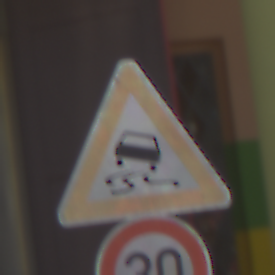
Verkehrszeichen: SchleuderOderRutschgefahr
Zusatzzeichen unten: Geschwindigkeit30
Umgebung: Outdoor, Special
Tageszeit: MorningAfternoon
Wetter: PartlyCloudy
Licht: Natural
Jahreszeit: NotSpecified
Kontrast: HighContrast